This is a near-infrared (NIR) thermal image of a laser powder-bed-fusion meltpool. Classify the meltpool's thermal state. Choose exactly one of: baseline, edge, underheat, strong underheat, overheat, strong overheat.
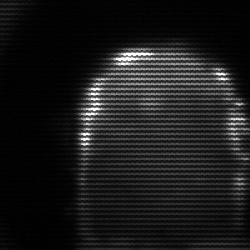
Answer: baseline